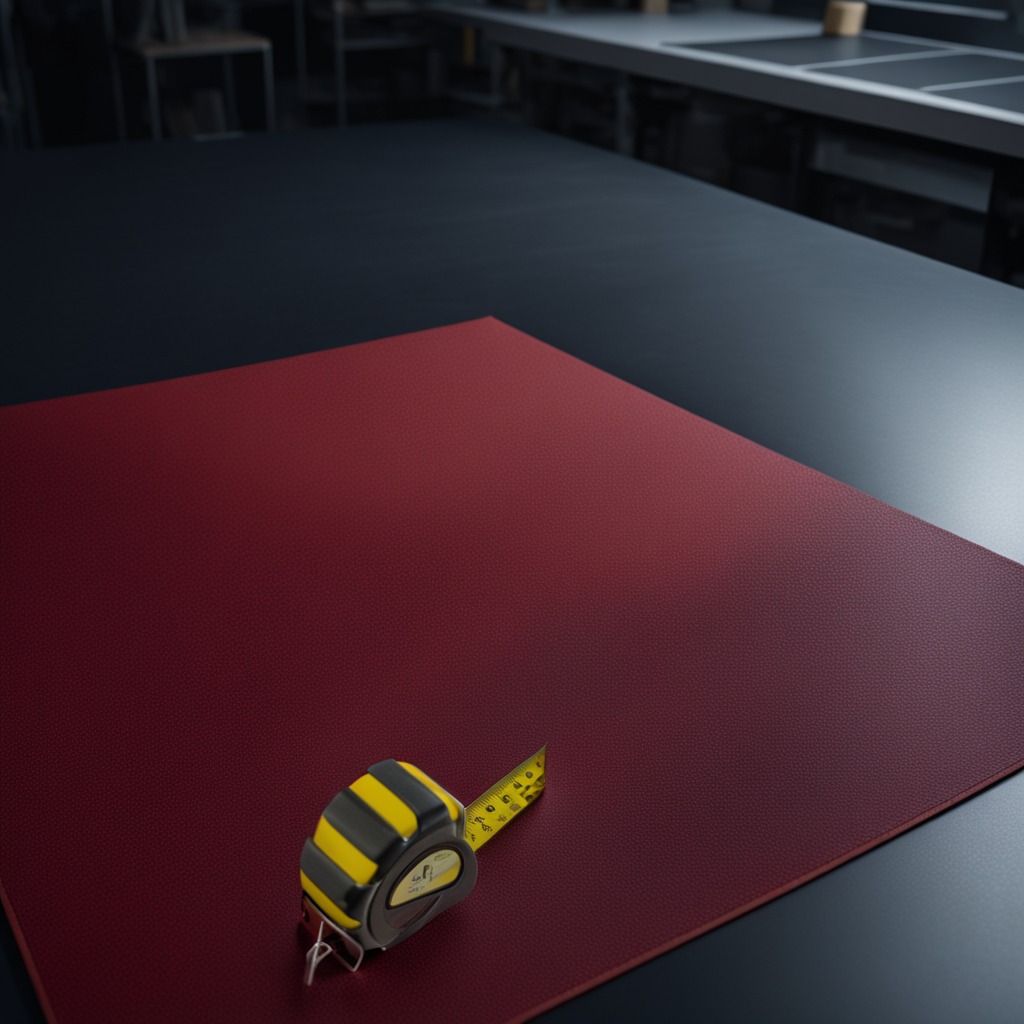
A measuring tape is lying on the tabletop.